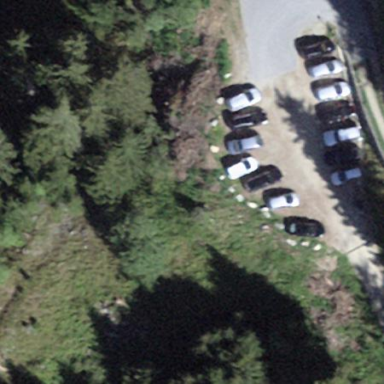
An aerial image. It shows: Parking area.